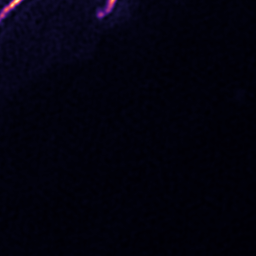
Label: Super-resolution ER image